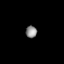
Tissue: prostate
Cell type: B cells
Senescence score: 0.7566
Nuclear area (px): 130
Mean DAPI intensity: 142.615